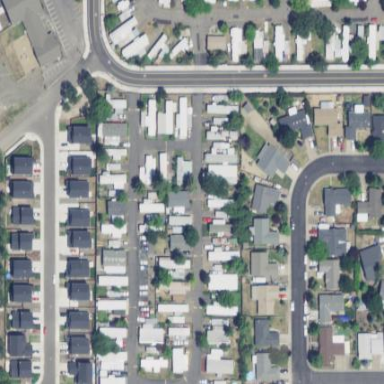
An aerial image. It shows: Residential area designated as trailer park.